Question: I am working on Django Project where I need to extract the list of user to excel from the Django Admin's Users Screen. I added 'actions' variable to my Sample Class for getting the CheckBox before each user's id.
'''
class SampleClass(admin.ModelAdmin):
actions =[make_published]
'''
Action make_published is already defined. Now I want to append another button next to 'Add user' button as shown in fig. . But I dont know how can I achieve this this with out using new template. I want to use that button for printing selected user data to excel. Thanks, please guide me.
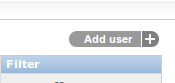
Answer: 1. Create a template in you template folder: admin/YOUR_APP/YOUR_MODEL/change_list.html
2. Put this into that template {% extends "admin/change_list.html" %}
{% block object-tools-items %}
{{ block.super }}
<li>
<a href="export/" class="grp-state-focus addlink">Export</a>
</li>
{% endblock %}
3. Create a view function in YOUR_APP/admin.py and secure it with annotation from django.contrib.admin.views.decorators import staff_member_required
@staff_member_required
def export(self, request):
... do your stuff ...
return HttpResponseRedirect(request.META["HTTP_REFERER"])
4. Add new url into YOUR_APP/admin.py to url config for admin model from django.conf.urls import patterns, include, url
class YOUR_MODELAdmin(admin.ModelAdmin):
... list def stuff ...
def get_urls(self):
urls = super(MenuOrderAdmin, self).get_urls()
my_urls = patterns("",
url(r"^export/$", export)
)
return my_urls + urls
Enjoy ;)